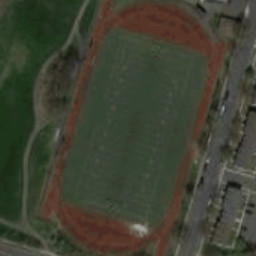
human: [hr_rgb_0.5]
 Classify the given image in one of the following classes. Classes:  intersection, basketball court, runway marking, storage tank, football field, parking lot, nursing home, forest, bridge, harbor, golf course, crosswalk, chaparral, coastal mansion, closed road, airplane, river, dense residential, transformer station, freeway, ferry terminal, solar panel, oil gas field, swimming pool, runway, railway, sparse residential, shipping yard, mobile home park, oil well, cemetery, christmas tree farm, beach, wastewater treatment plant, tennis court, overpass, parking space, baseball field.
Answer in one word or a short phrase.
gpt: football field